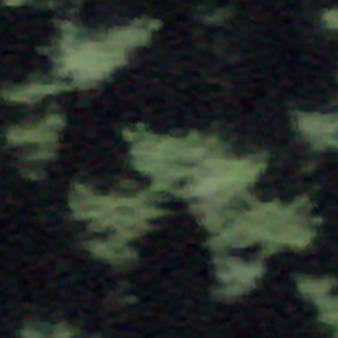
Label: other